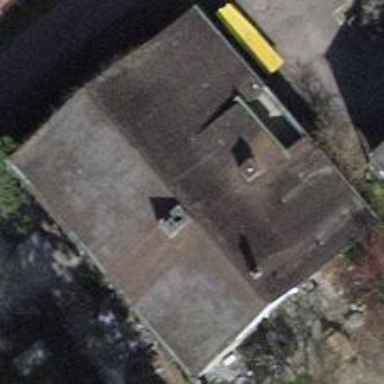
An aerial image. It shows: Detached building.